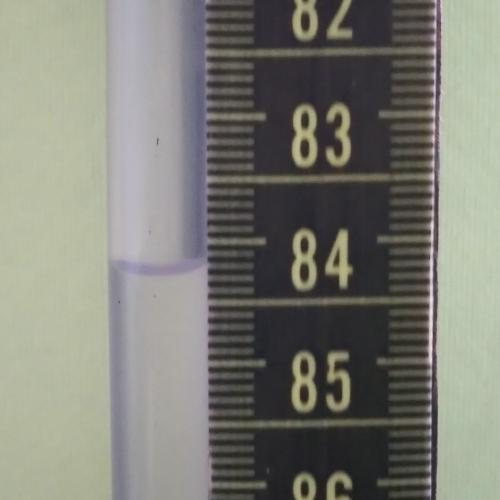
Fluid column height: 84.2 cm